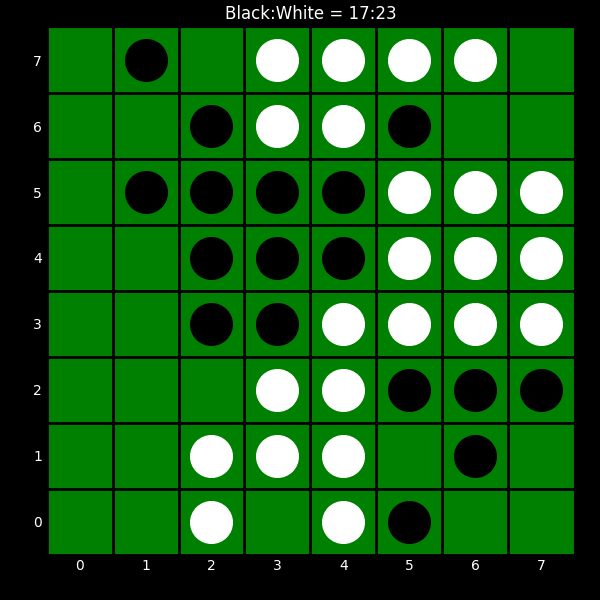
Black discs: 17
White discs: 23